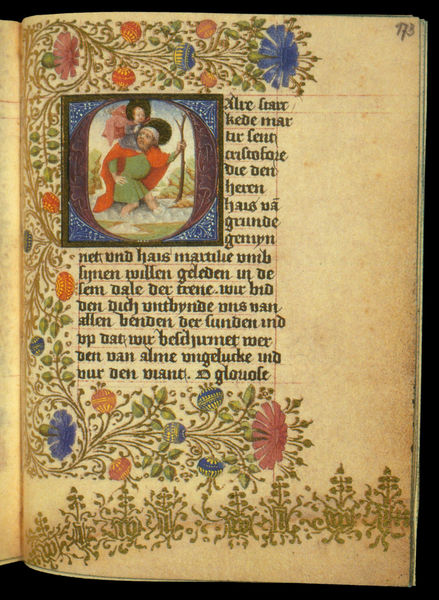
Titel: Lochner-Gebetsbuch
Künstler: Stefan Lochner
Institution: Darmstadt, Universitäts- und Landesbibliothek
Schlagwörter: blau, mann, wasser, grün, blume, blumen, bunt, blüte, blüten, rot, weg, muster, ornament, bibel, mensch, tragen, bild, spiegel, gehen, gold, mantel, kind, pflanze, stock, ranken, schrift, stab, dekor, floral, verzierung, deutsch, buch, religion, illustration, initiale, girlanden, pergament, jesus, mittelalter, heiliger, kornblume, stecken, handschrift, kapitälchen, kalligraphie, kürzel, buchillustration, buchmalerei, christopherus, bibelszene, christoferus, stundenbuch, randzeichnung, satzspiegel, böüten, book, page, seite, heiliger christophorus